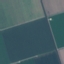
Land use / land cover class: AnnualCrop